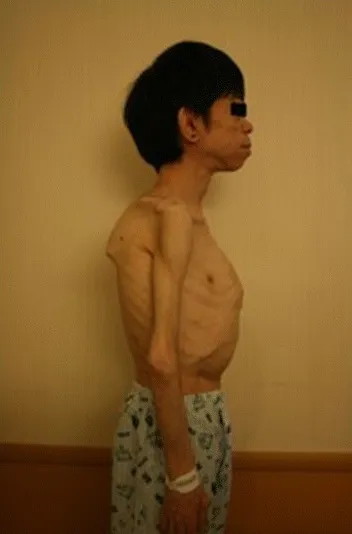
His appearance from the side.
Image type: medical_photograph (other_medical_photograph)